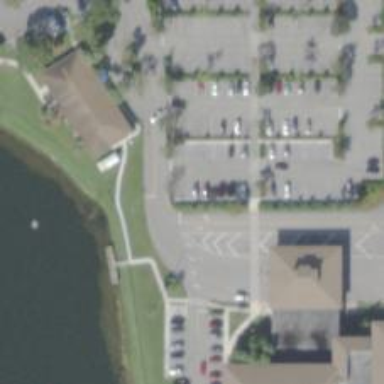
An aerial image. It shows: Parking space.